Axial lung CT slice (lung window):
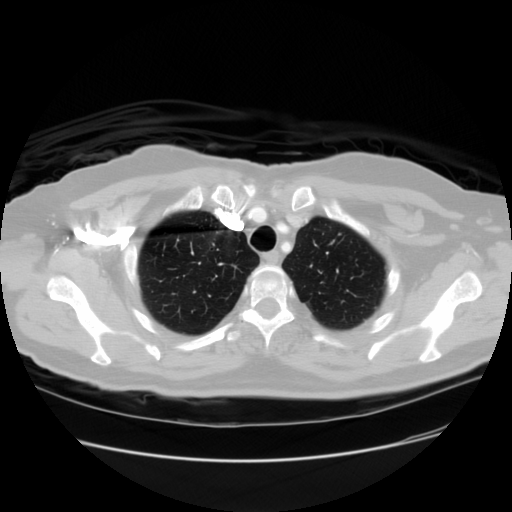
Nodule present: no